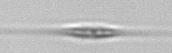
Label: Cylindrotheca